Interaction volume radius: 5 \u00c5
Interaction volume height: 25 \u00c5
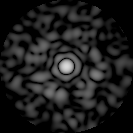
Disorder parameter: 0.8862